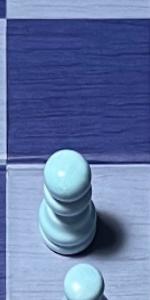
Label: Pawn_White